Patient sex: M
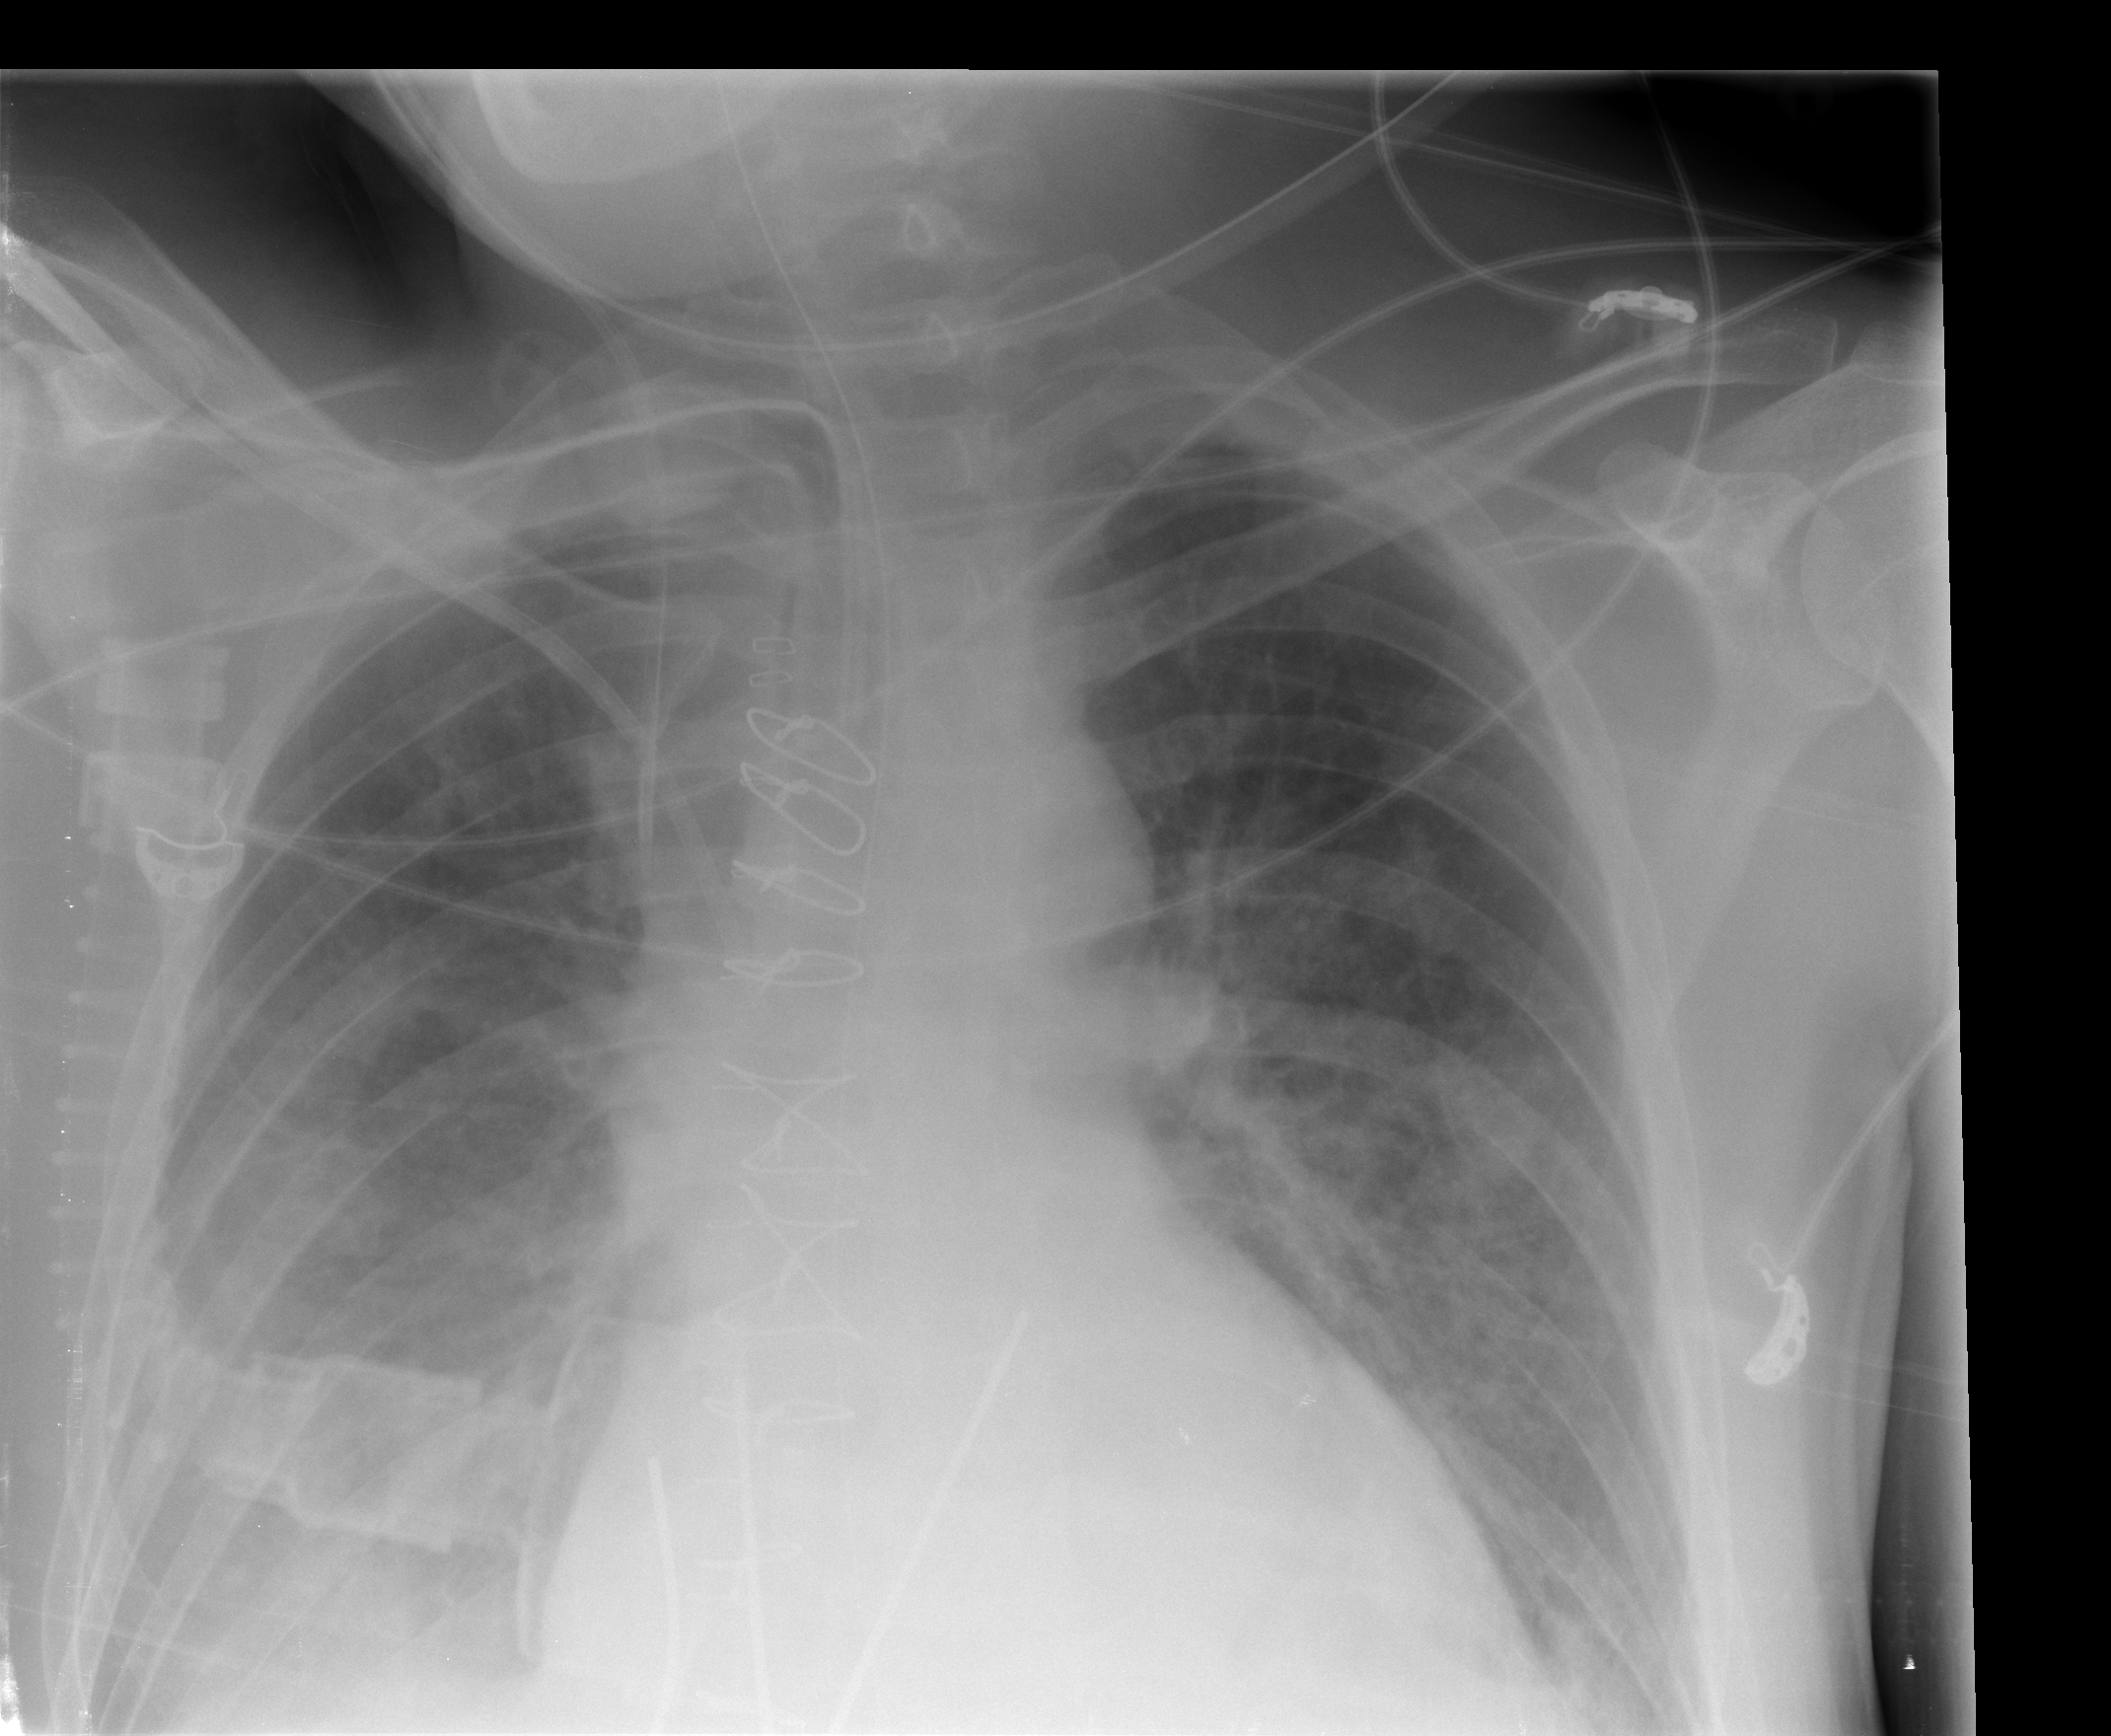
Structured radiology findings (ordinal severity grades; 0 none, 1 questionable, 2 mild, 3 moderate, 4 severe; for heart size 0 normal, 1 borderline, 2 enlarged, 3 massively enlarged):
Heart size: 0
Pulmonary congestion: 2
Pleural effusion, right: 2
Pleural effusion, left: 0
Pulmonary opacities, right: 2
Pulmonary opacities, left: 2
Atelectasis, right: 2
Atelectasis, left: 2